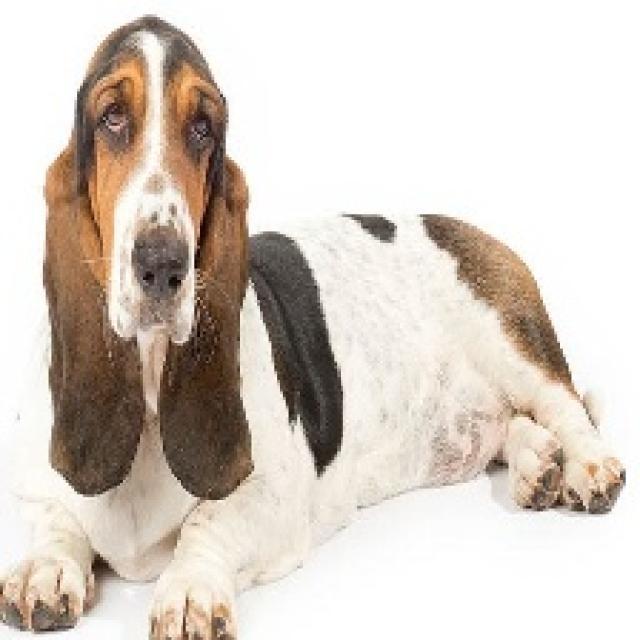
Healthy canine skin — no visible lesions, inflammation, or abnormalities. The skin and coat appear normal.